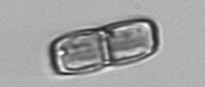
Label: Ephemera